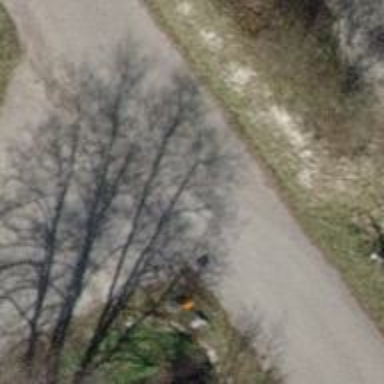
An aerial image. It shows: Pipeline marker.